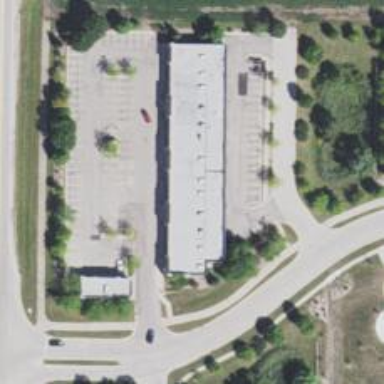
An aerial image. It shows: Veterinary facility.